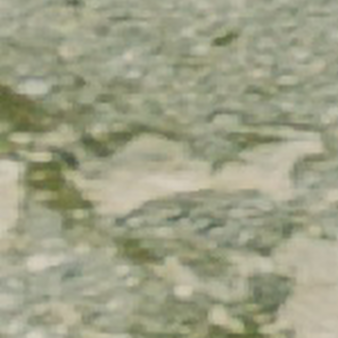
Label: other